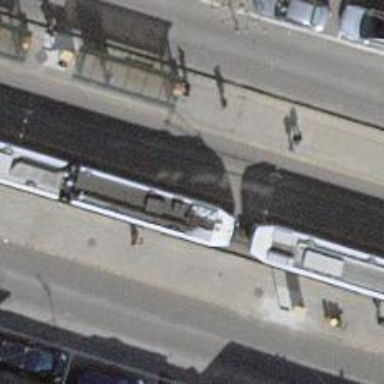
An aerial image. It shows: Tram stop with public transport connection.